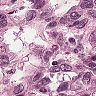
Metastatic tissue present: yes